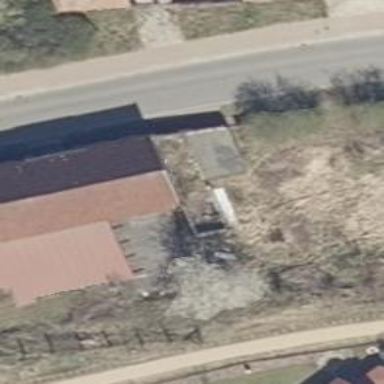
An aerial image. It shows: Barn.